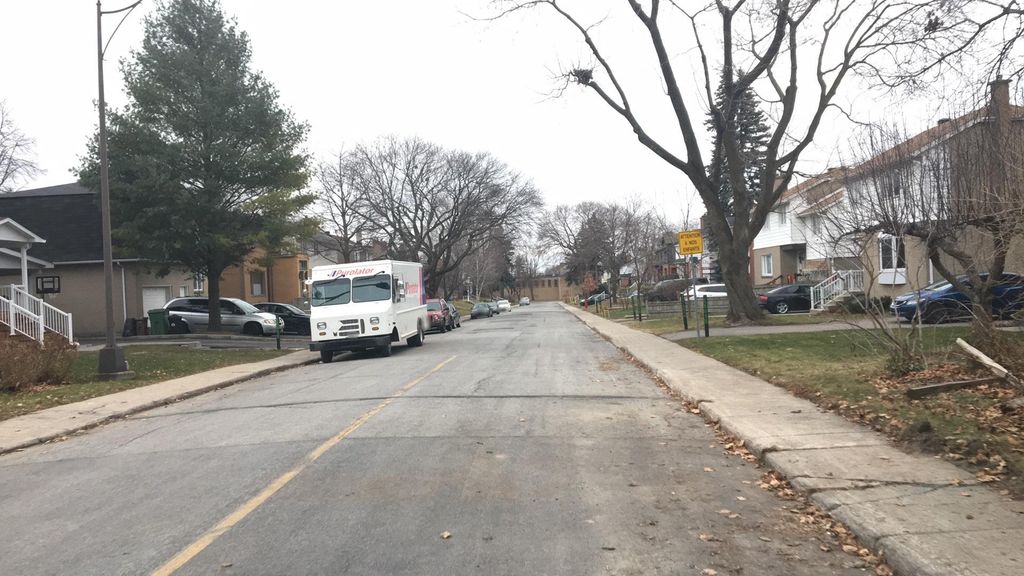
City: montreal